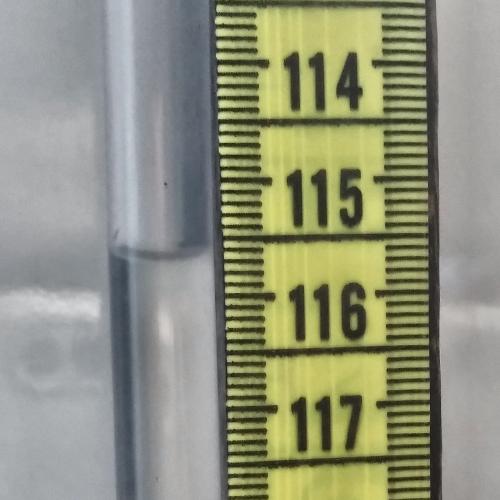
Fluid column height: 115.6 cm